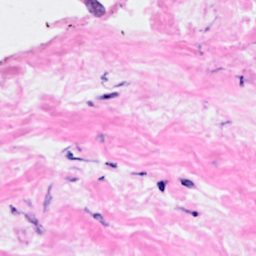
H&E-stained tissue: Breast